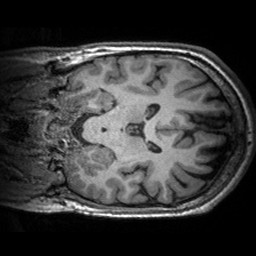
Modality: T1w
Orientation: coronal
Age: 30
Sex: male
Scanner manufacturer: siemens
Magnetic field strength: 3 T
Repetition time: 2.53 s
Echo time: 0.00299 s